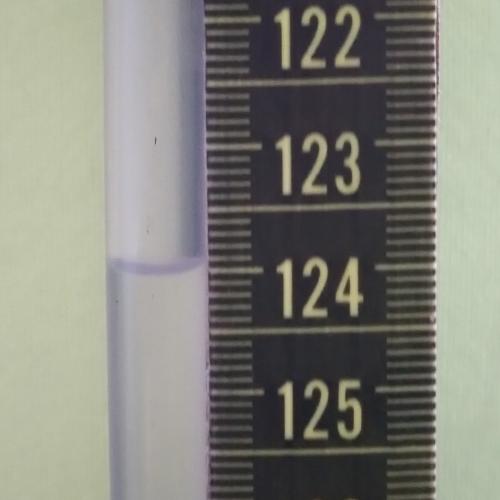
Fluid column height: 124.0 cm